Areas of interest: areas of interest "Leishi Park"
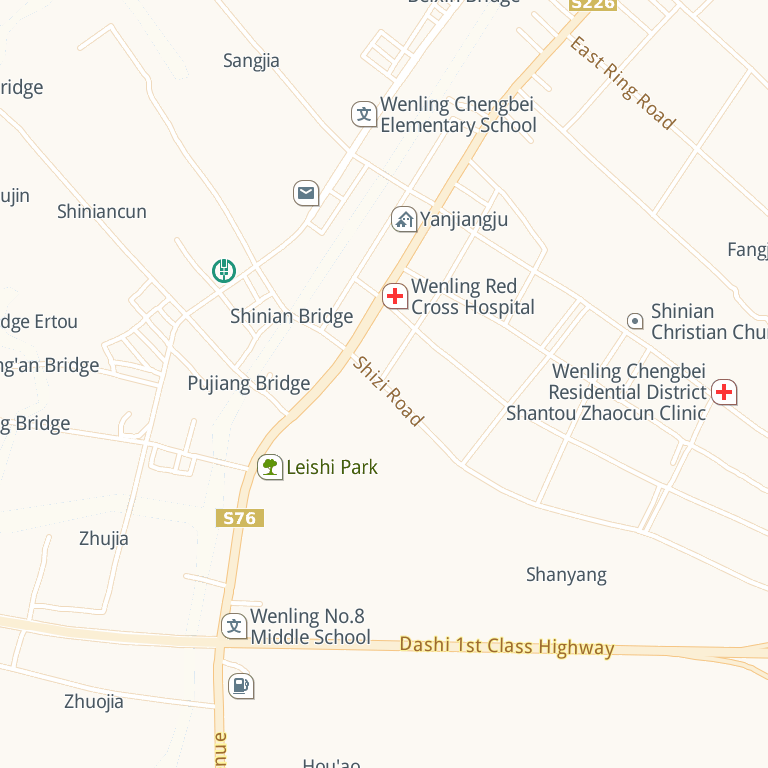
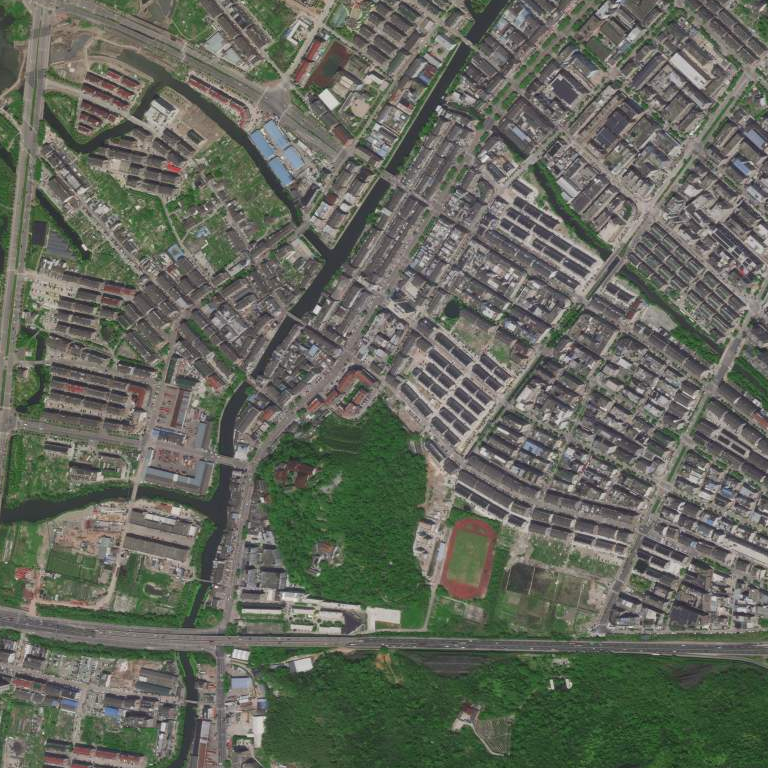